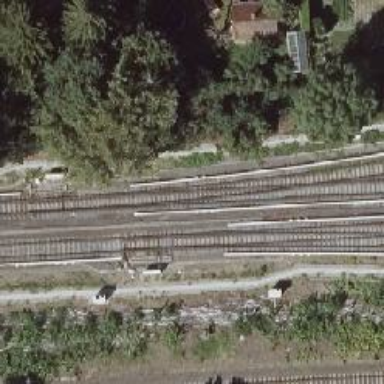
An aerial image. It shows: Railway switch with the turnout on the right side.